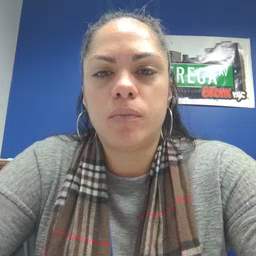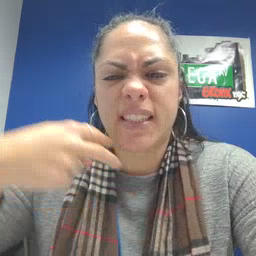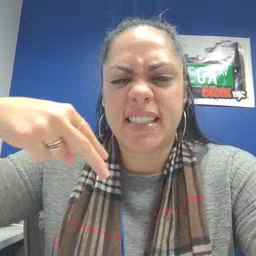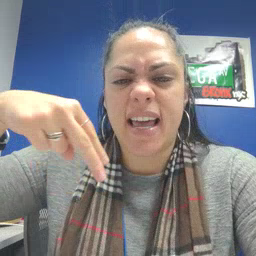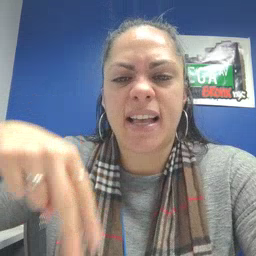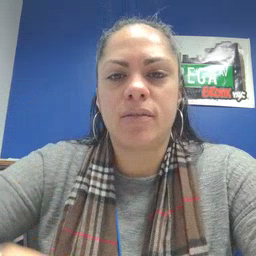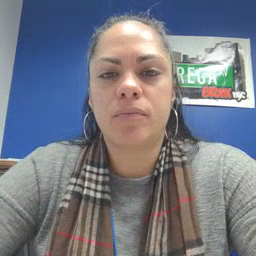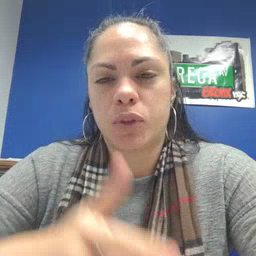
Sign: dance